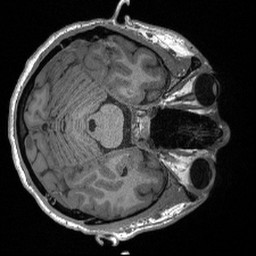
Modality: T1w
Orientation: axial
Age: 30
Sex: male